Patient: sex F, age 59
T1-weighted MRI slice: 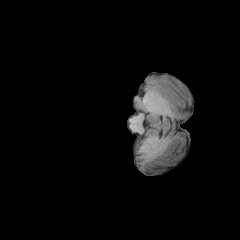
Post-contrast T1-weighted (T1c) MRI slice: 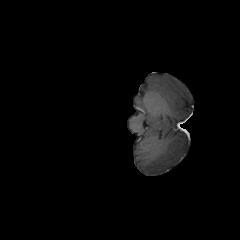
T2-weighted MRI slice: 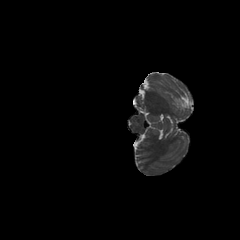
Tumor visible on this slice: no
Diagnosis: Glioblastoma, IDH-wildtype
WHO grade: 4